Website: slack
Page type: stored-credit-cards
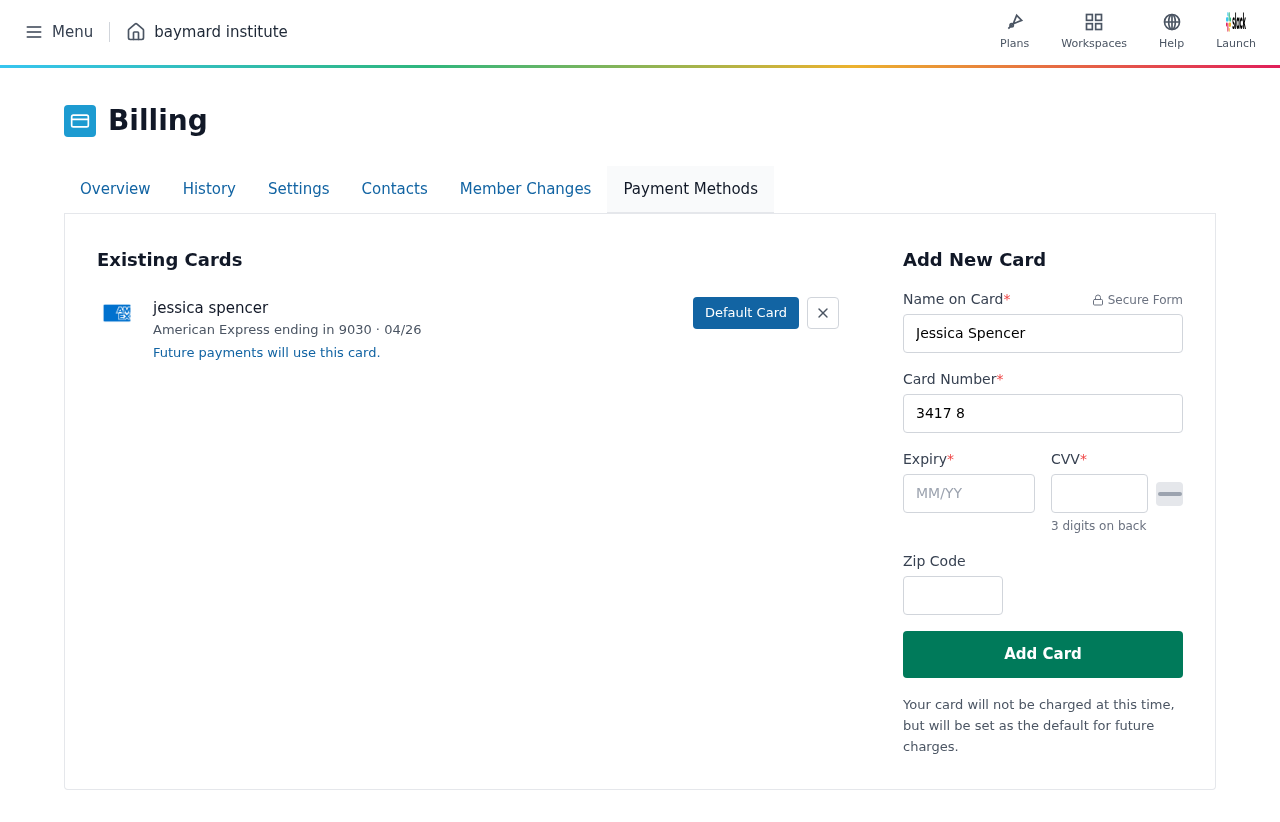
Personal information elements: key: PII_CARD_CVV
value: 7071
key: PII_CARD_EXPIRY
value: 04/26
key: PII_CARD_EXPIRY_MONTH
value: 04
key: PII_CARD_EXPIRY_YEAR
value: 26
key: PII_CARD_LAST4
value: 9030
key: PII_CARD_NUMBER
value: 3417 8595 9599 030
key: PII_CARD_TYPE
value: American Express
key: PII_FULLNAME
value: jessica spencer
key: PII_FULLNAME
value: Jessica Spencer
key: PII_POSTCODE
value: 60978